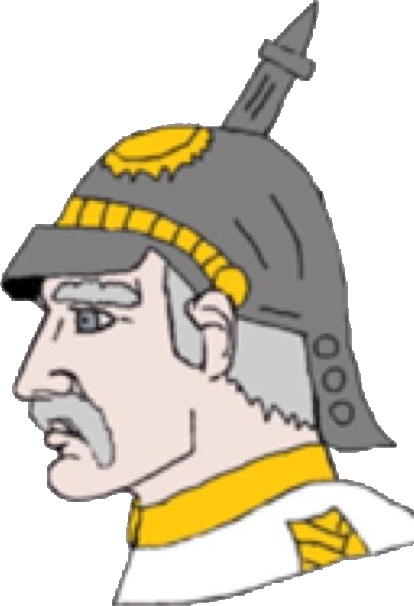
Label: 4_Yes_Chad